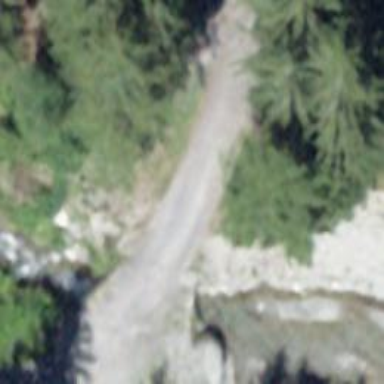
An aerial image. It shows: Gravel track road on bridge.